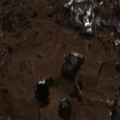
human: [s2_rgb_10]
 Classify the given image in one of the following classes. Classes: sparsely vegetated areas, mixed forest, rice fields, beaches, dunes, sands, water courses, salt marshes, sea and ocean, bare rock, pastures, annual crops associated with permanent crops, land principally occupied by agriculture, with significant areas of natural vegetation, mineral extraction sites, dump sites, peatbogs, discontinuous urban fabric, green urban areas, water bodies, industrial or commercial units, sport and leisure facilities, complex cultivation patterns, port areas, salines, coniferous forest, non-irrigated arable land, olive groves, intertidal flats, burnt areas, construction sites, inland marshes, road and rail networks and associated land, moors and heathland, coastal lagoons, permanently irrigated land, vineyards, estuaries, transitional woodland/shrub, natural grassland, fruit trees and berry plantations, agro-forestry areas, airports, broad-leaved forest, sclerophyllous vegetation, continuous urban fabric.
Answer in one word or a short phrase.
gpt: discontinuous urban fabric, pastures, complex cultivation patterns, land principally occupied by agriculture, with significant areas of natural vegetation, broad-leaved forest